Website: apple
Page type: orders-overview
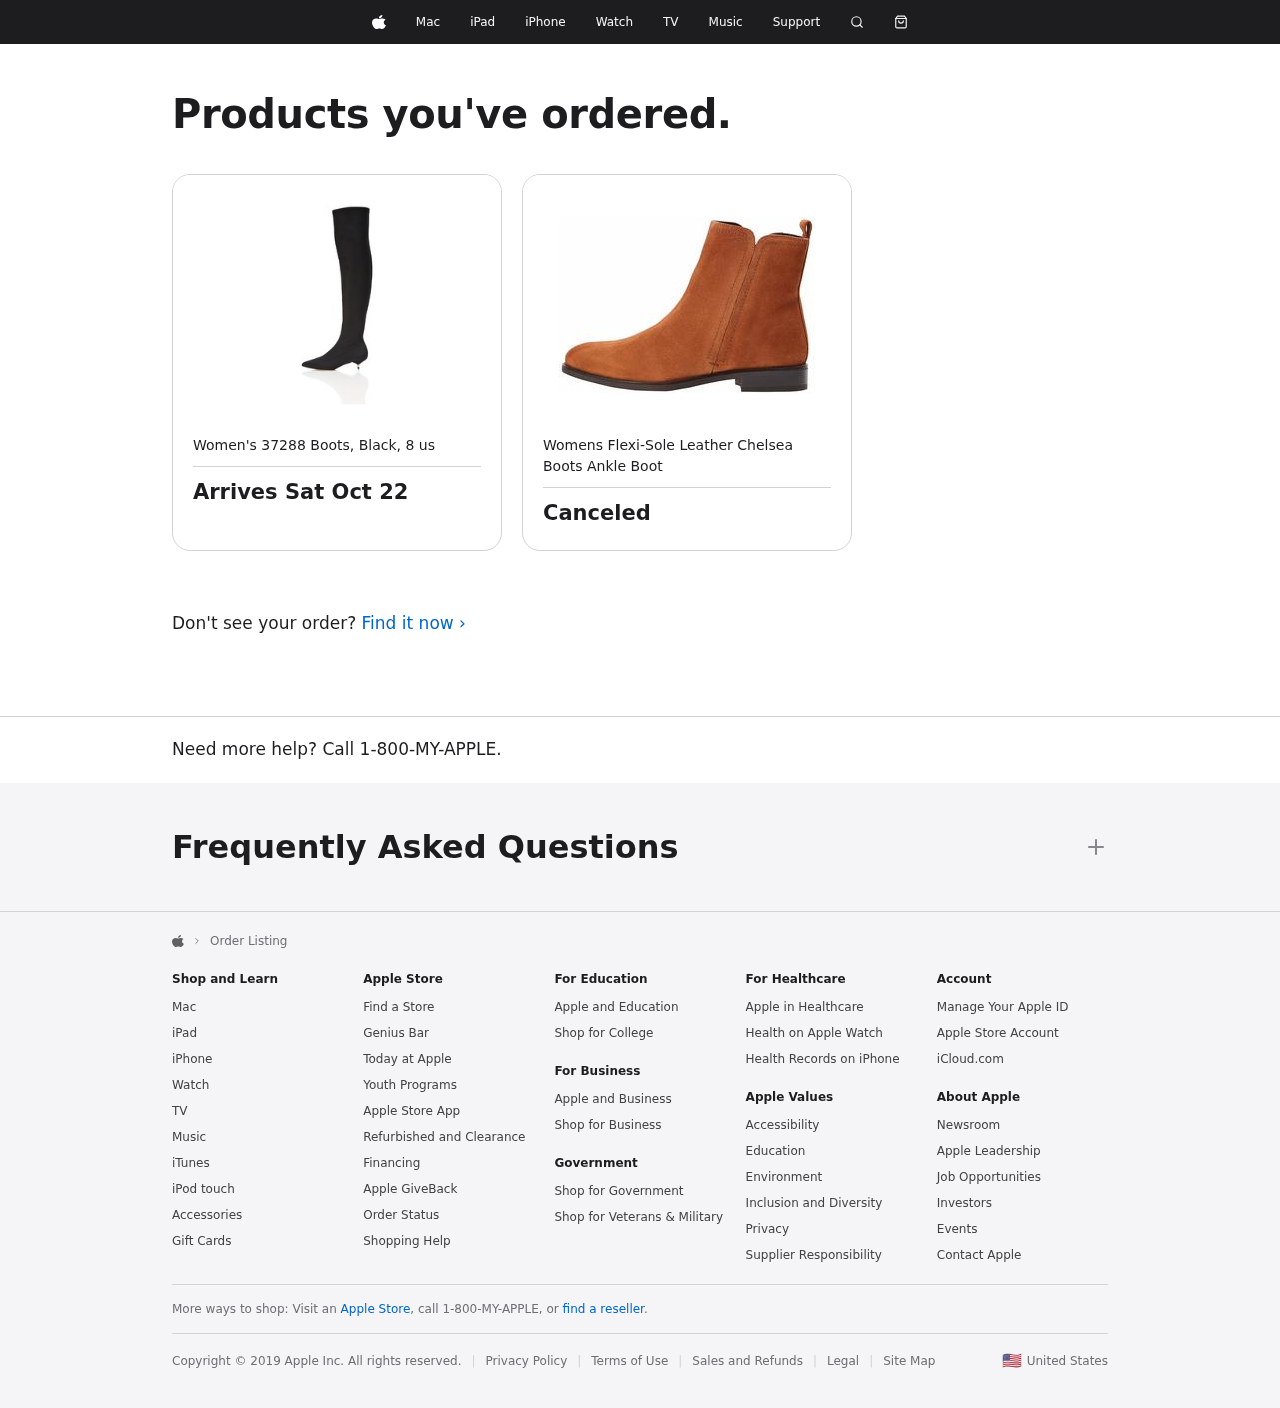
Product elements: key: PRODUCT1_NAME
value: Women's 37288 Boots, Black, 8 us
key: PRODUCT2_NAME
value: Womens Flexi-Sole Leather Chelsea Boots Ankle Boot
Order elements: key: ORDER_DELIVERY_DATE
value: Arrives Sat Oct 22